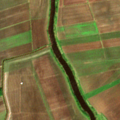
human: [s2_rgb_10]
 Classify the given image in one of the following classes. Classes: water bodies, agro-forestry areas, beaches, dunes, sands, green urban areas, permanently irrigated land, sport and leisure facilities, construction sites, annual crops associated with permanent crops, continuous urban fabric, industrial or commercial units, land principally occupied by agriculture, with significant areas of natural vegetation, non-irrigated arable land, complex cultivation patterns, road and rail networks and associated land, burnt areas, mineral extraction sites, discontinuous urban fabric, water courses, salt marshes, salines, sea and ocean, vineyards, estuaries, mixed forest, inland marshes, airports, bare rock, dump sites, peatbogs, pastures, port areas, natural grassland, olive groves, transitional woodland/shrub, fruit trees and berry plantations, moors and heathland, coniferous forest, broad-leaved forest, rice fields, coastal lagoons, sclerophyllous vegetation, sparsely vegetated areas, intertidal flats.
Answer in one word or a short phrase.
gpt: non-irrigated arable land